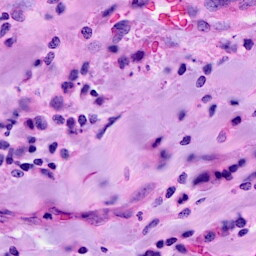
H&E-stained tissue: Breast